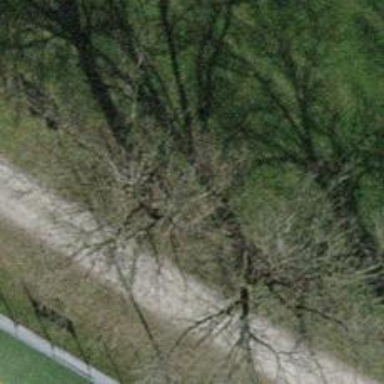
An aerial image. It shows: Urban tree adds touch of nature to the surroundings.